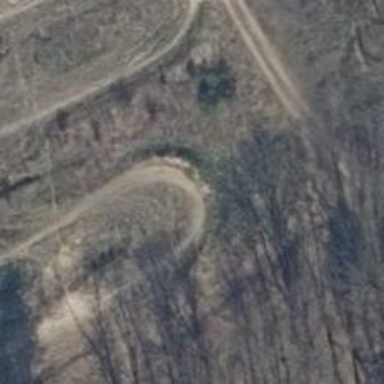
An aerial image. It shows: Motocross raceway with ground surface.